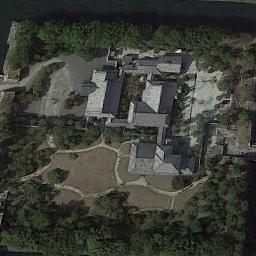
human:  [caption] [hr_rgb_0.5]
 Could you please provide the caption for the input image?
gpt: The palace is on the open place surrounded by trees .

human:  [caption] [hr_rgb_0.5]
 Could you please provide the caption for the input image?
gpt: There are many trees near the palace .

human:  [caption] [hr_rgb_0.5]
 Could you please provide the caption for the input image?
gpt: The gray palace with some palaces of different shapes is surrounded by a grove of trees .

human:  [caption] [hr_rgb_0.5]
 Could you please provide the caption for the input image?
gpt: The palace is surrounded by lush forests .

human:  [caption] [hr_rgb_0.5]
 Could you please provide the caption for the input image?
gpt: There are many green trees around the palace with gray roofs .